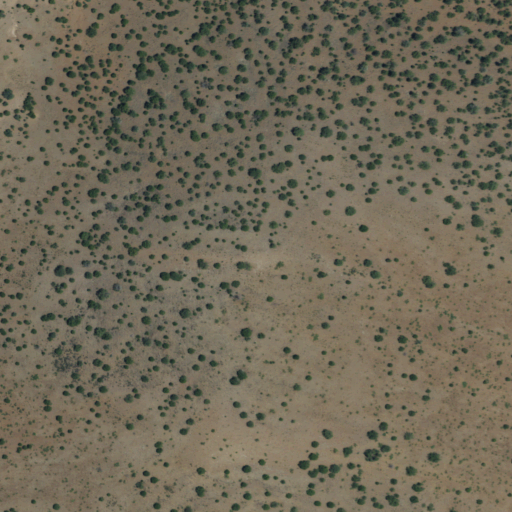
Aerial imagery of mountain in New Mexico named Little Round Mountain containing shrub and evergreen forest